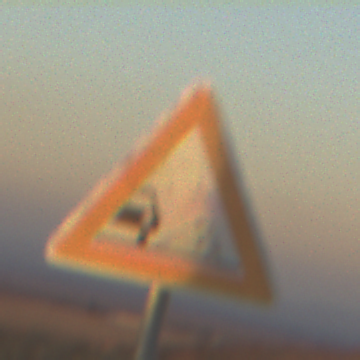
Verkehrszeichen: SplittSchotter
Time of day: SunriseSunset
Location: Outdoor (Nature)
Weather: Clear
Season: NotSpecified
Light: Natural